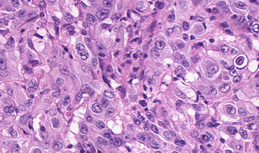
Tumor epithelial tissue: yes
Tumor-associated stroma tissue: no
Normal tissue: no